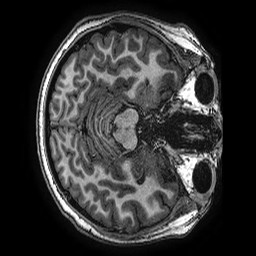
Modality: T1w
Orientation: axial
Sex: female
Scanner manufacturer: ge
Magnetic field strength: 3 T
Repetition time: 0.00766 s
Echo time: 0.003476 s